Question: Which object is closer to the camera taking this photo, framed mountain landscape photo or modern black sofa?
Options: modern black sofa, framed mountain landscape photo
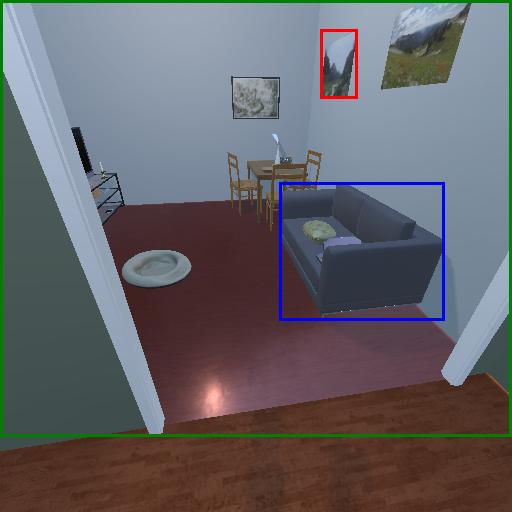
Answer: modern black sofa